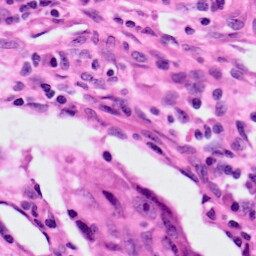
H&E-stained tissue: Lung